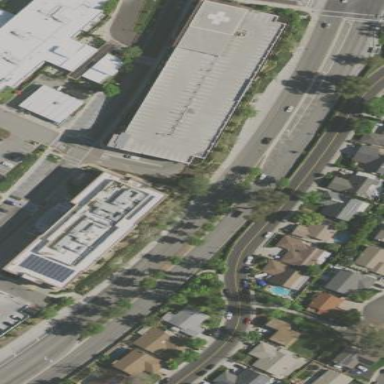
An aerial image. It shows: Commercial building.